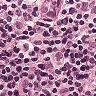
Metastatic tissue present: no